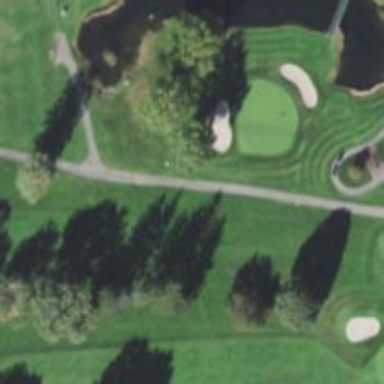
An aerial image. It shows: Path designated for golf carts.